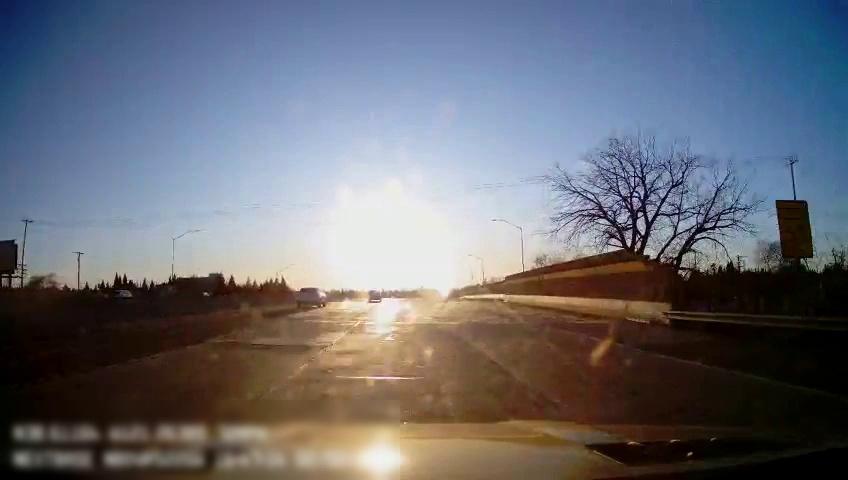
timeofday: Day
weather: Sunny
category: Drivable Space
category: Vehicles | SUV
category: Vehicles | Car
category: Vehicles | SUV
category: Lanes | Alternate Lane
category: Lanes | Alternate Lane
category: Lanes | Current Lane
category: Lanes | Alternate Lane
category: Lanes | Current Lane
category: Traffic | Signs